Question: I have a Joomla 1.5 component that uses a call to the editor class to display JCE for Joomla instead of a textbox. This code is part of a 4-step form where each step is loading using ajax. The last step contains a message field where users can write free text and I am calling this using the following code:
'''
$editor =& JFactory::getEditor();
echo $editor->display('description', $description, '100%', '150', '40', '30');
'''
When this step is displayed, it shows only a simple textbox without the buttons to format the text etc. I understand this must be an issue with the javascript, but I am having a hard time finding how I can trigger the proper code for the textbox to be formatted properly.
This is how the field looks:

And here is the HTML generated from Firebug:
'''
<!-- Start Editor --><label aria-visible="false" style="display:none;" for="description">description_textarea</label><textarea wrap="off" class="wfEditor source" style="width:100%;height:150px;" rows="30" cols="40" name="description" id="description"></textarea><input type="hidden" value="1" name="wf3fadc9c48cabc28750287fe69c3d08c4" id="wf_description_token">
<div id="editor-xtd-buttons">
<div class="button2-left"><div class="image"><a rel="{handler: 'iframe', size: {x: 570, y: 400}}" onclick="IeCursorFix(); return false;" href="http://localhost/ugparl/site/index.php?option=com_media&amp;view=images&amp;tmpl=component&amp;e_name=description" title="Image" class="modal-button">Image</a></div></div>
<div class="button2-left"><div class="pagebreak"><a rel="{handler: 'iframe', size: {x: 400, y: 85}}" onclick="IeCursorFix(); return false;" href="http://localhost/ugparl/site/index.php?option=com_content&amp;task=ins_pagebreak&amp;tmpl=component&amp;e_name=description" title="Pagebreak" class="modal-button">Pagebreak</a></div></div>
<div class="button2-left"><div class="readmore"><a rel="" onclick="insertReadmore('description');return false;" href="http://localhost/ugparl/site/#" title="Read more">Read more</a></div></div>
</div>
<!-- End Editor -->
'''
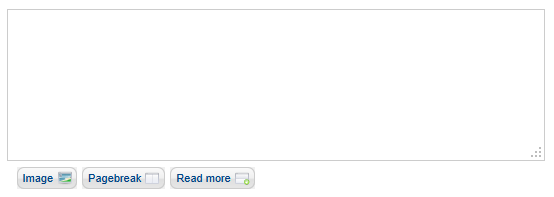
Answer: This is not so much a solution but a workaround. Due to cleaning the headers before displaying the page, the code generated by JCE is lost. By adding the following code to the page called by ajax, I am able to trigger the JCE initializer and display the editor correctly.
'''
$document =& JFactory::getDocument();
echo "<script type='text/javascript'>
function loadJCE() {";
echo $document->_script["text/javascript"];
echo "}
</script>";
'''
Then I just called loadJCE from the load complete function.
Again, this is not the best way to do it but it did the trick for me.